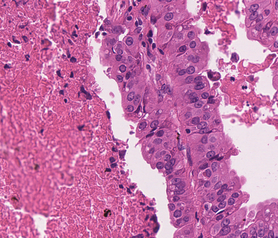
Tumor epithelial tissue: yes
Tumor-associated stroma tissue: yes
Normal tissue: no